Interaction volume radius: 10 \u00c5
Interaction volume height: 30 \u00c5
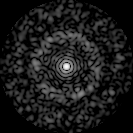
Disorder parameter: 0.8234